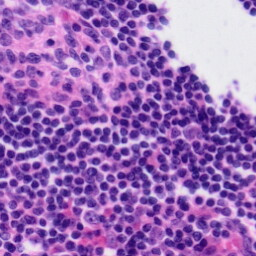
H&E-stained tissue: Tonsil